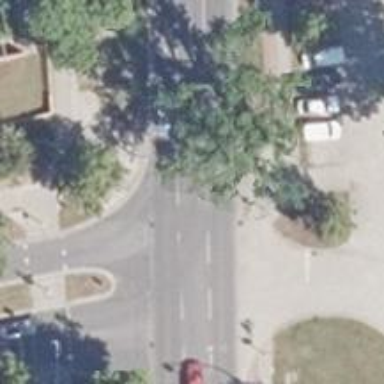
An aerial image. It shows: Secondary road with asphalt surface and sidewalks on both sides.